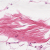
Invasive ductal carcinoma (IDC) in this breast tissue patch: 0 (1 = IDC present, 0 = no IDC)